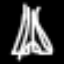
Label: The Eiffel Tower